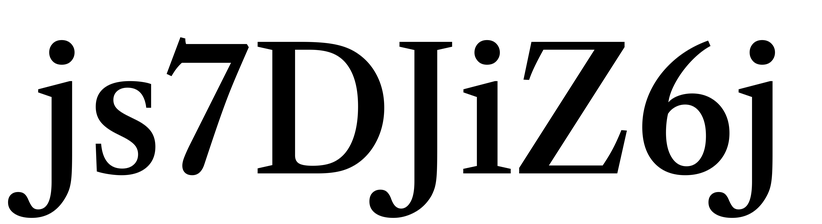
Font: LibreCaslonText_Medium